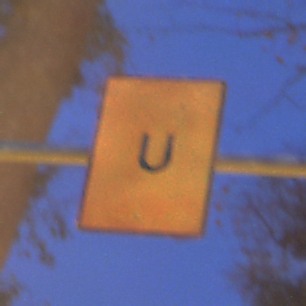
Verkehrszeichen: AnkuendigungOderFortsetzungUmleitungOhnePfeilsymbol
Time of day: Night
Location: Outdoor (Urban)
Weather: Clear
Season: NotSpecified
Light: Artificial